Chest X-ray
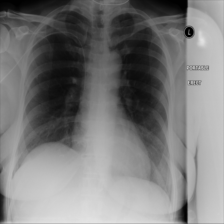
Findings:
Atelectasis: negative
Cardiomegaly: negative
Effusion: negative
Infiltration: negative
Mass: negative
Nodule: negative
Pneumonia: negative
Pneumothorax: negative
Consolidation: negative
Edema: negative
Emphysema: negative
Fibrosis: negative
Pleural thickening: negative
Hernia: negative